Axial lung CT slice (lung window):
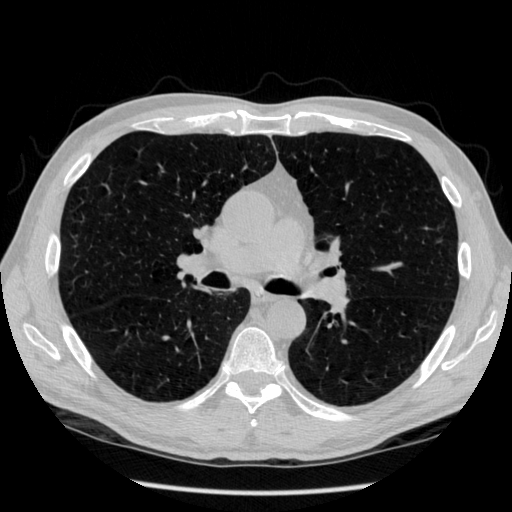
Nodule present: no